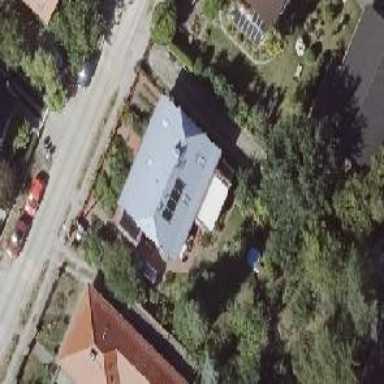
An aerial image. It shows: Detached building with half-hipped roof shape.